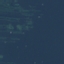
Land use / land cover class: SeaLake